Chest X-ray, PA view. Patient: 54 years old, sex M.
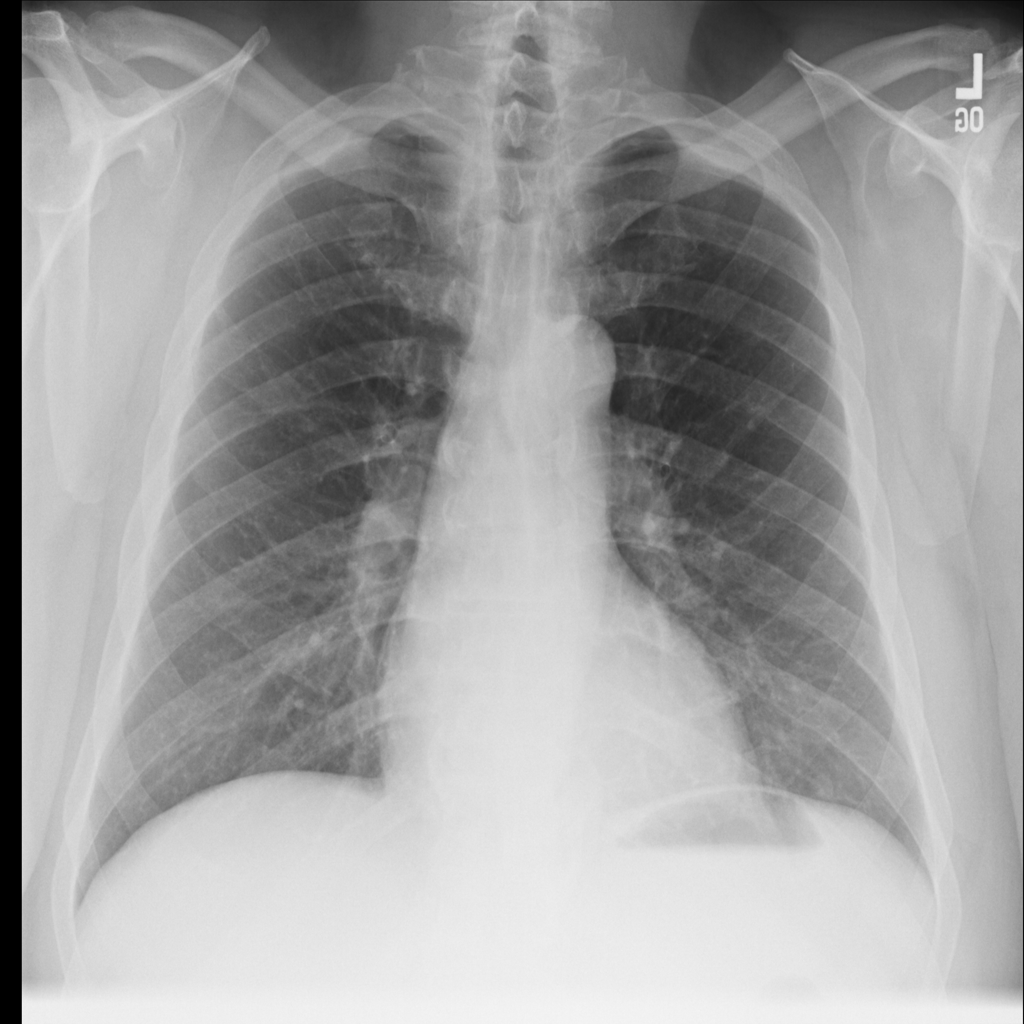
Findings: No Finding